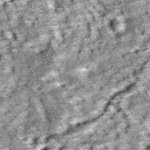
Label: no_change